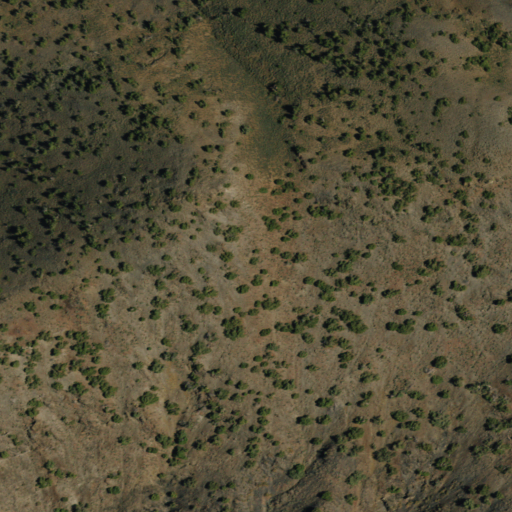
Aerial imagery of mountain in Nevada named Blue Mountain containing shrub and evergreen forest